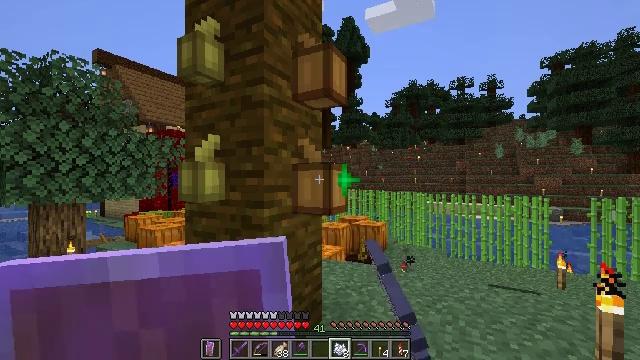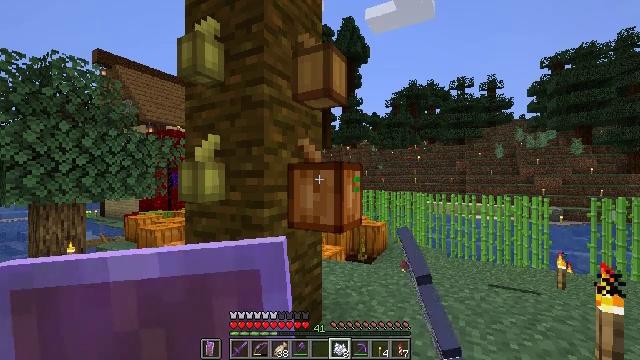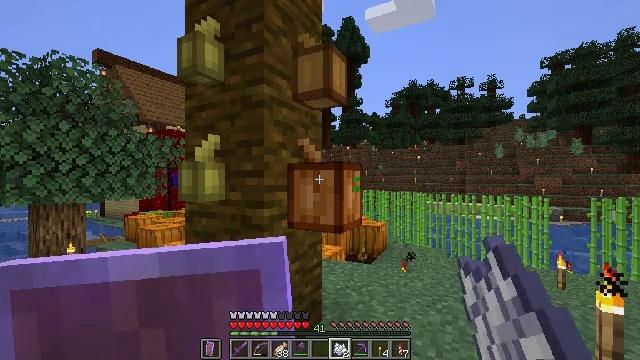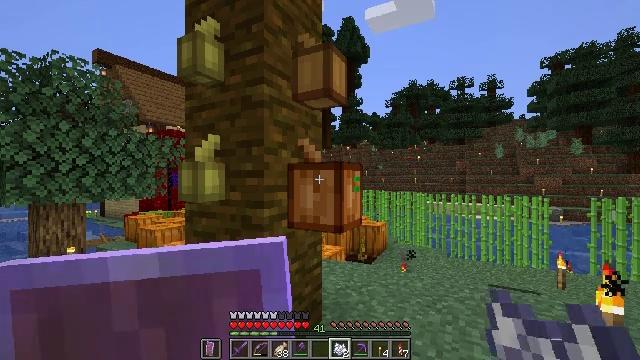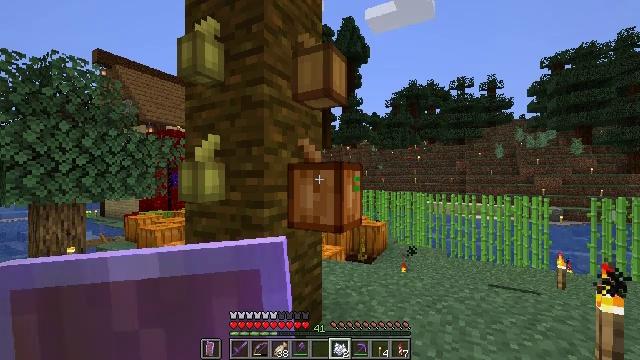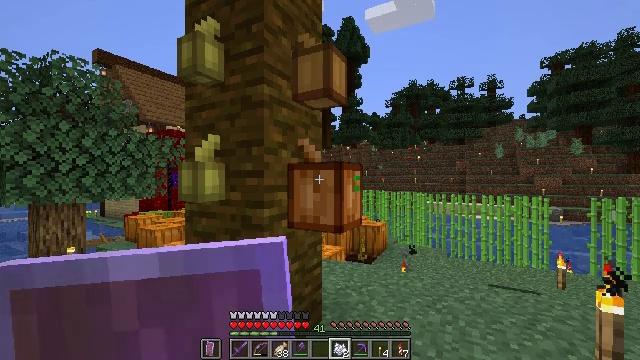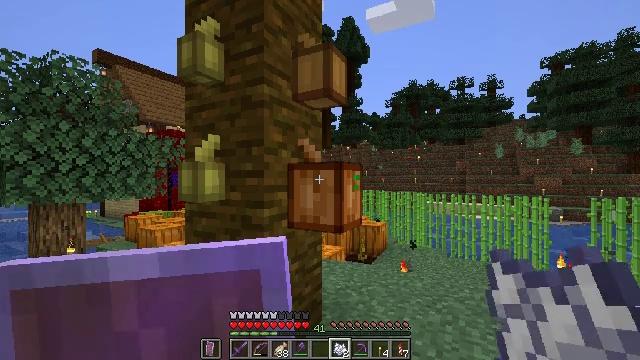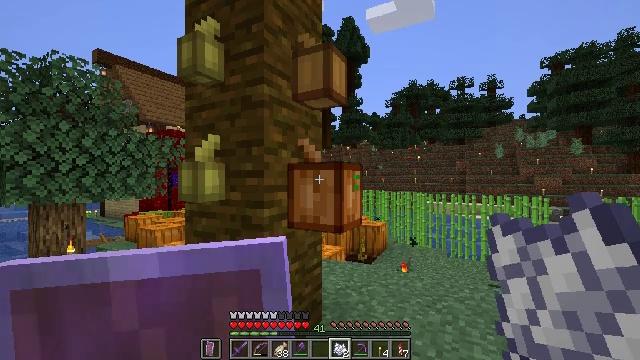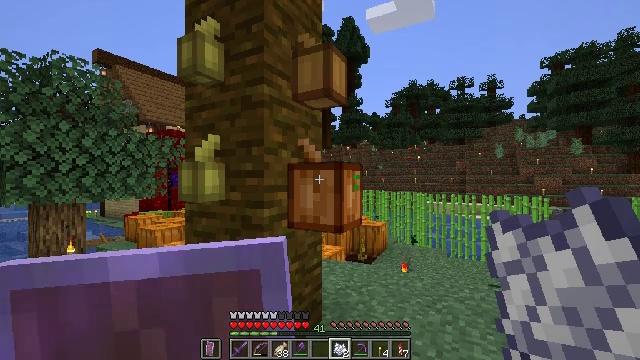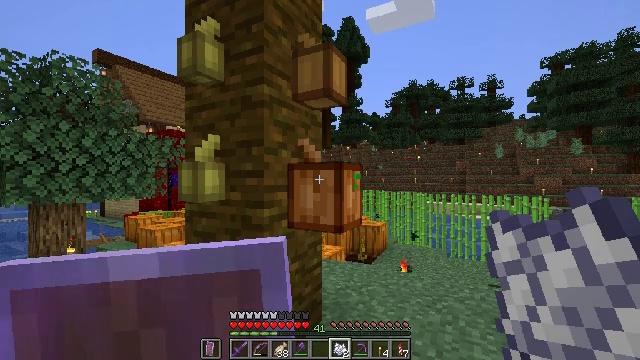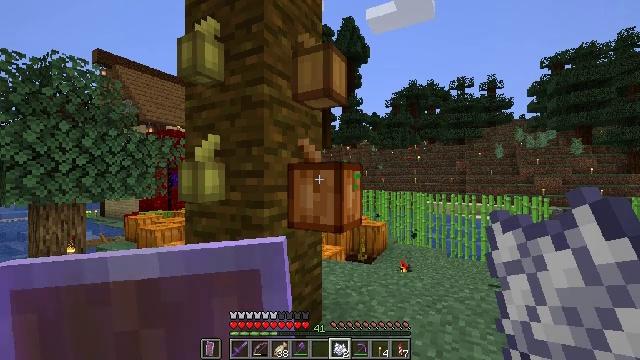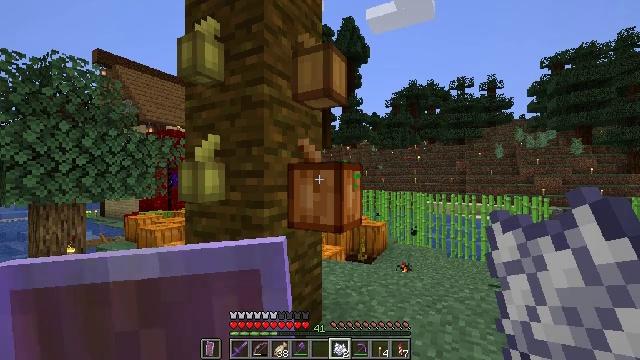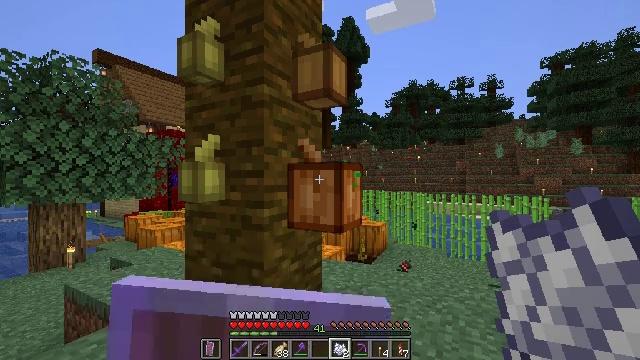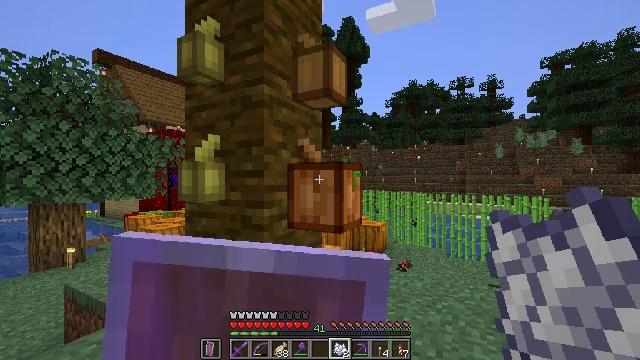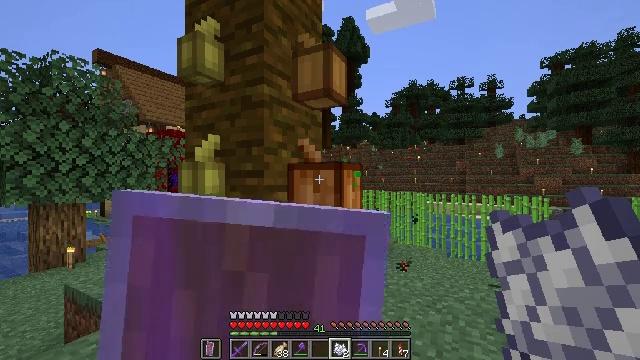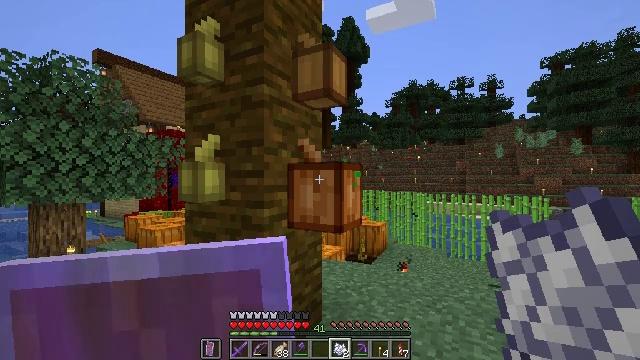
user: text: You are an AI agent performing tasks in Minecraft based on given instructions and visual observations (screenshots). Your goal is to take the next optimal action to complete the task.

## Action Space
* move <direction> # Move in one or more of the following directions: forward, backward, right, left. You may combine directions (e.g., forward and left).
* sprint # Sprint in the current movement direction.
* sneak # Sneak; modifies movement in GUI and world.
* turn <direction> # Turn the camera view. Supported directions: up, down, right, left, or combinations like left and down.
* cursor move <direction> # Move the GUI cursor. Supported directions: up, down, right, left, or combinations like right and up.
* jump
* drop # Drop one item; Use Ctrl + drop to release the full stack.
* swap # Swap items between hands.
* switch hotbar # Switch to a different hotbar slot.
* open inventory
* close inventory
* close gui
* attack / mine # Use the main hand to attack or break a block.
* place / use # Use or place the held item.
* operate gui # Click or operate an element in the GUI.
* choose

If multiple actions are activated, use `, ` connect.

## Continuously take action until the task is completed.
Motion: motion action
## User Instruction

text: Mine the cocoa pods for beans.
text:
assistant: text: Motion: no_op
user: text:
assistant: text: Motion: no_op
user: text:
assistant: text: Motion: no_op
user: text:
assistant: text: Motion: no_op
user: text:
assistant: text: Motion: no_op
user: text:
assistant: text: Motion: no_op
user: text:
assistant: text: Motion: no_op
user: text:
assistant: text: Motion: no_op
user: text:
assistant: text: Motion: no_op
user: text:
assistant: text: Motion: no_op
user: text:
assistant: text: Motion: no_op
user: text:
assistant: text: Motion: use / place
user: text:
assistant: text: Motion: use / place
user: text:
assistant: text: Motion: use / place
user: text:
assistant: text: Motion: no_op
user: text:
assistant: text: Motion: no_op
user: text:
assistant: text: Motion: no_op
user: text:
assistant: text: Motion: no_op
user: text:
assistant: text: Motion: no_op
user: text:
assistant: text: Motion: no_op
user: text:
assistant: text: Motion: no_op
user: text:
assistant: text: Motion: no_op
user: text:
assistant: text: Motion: no_op
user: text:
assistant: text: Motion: no_op
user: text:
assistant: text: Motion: no_op
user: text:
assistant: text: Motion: no_op
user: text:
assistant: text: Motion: no_op
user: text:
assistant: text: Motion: no_op
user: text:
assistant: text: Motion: no_op
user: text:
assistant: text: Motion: no_op